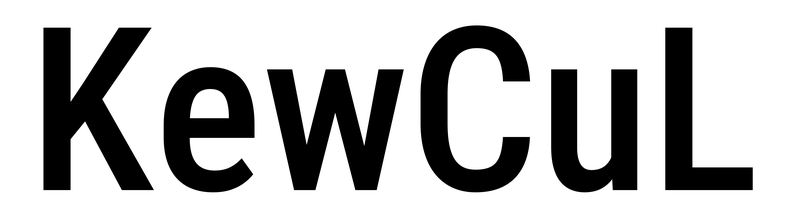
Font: Roboto_Condensed_Medium